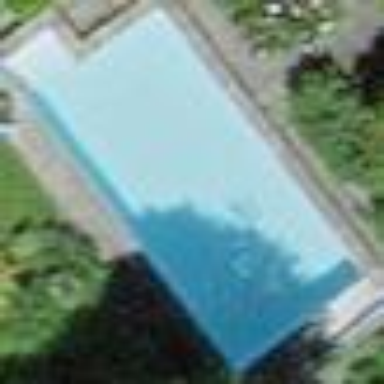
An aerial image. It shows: Swimming pool located in leisure land.